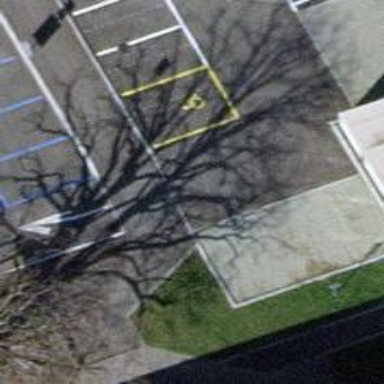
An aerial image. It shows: Parking aisle designated as service road.